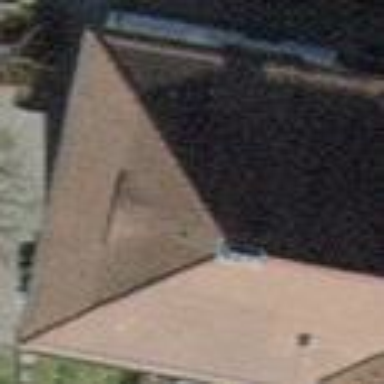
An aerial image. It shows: Building with tile roof.